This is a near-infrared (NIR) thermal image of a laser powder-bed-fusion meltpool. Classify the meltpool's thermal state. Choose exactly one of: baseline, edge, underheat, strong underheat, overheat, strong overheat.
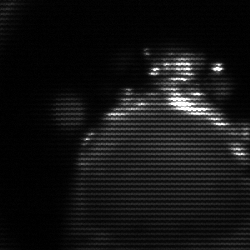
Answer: edge